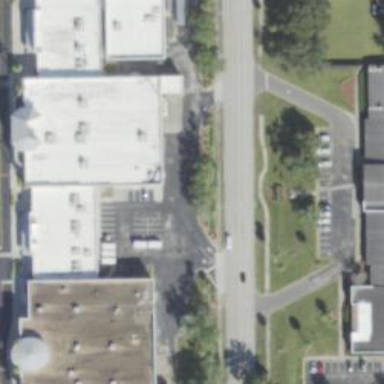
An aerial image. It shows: Retail building.